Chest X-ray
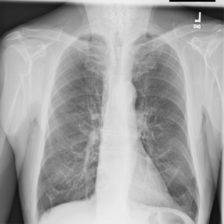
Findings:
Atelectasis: negative
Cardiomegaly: negative
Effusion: negative
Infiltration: negative
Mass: negative
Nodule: negative
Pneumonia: negative
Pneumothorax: negative
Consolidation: negative
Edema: negative
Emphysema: negative
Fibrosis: negative
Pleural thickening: negative
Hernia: negative